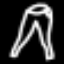
Label: pants